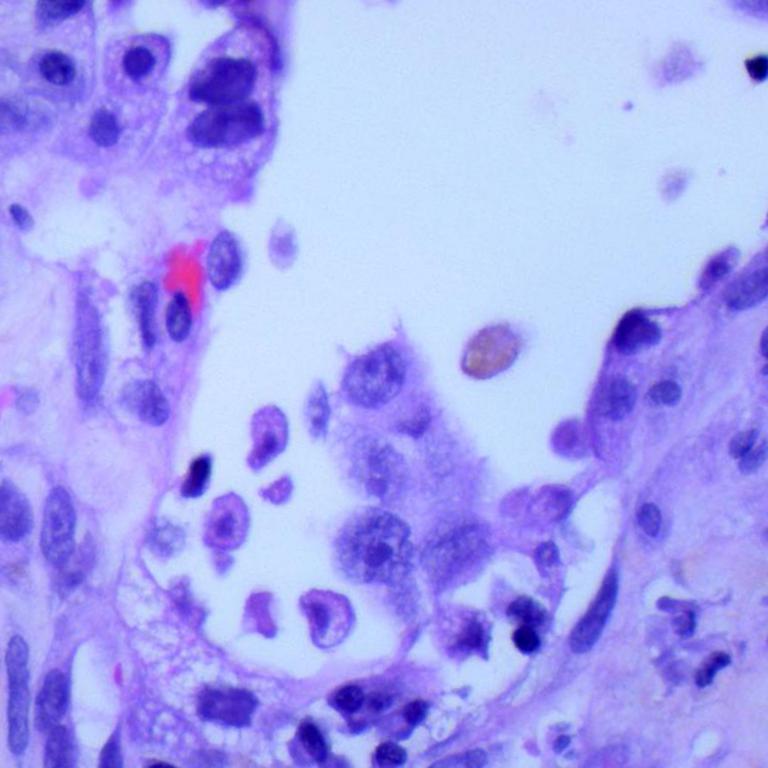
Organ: lung
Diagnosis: adenocarcinomas